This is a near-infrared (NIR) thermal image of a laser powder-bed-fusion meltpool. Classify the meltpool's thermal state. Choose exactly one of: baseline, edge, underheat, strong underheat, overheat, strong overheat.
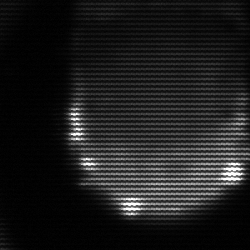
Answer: edge